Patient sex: F
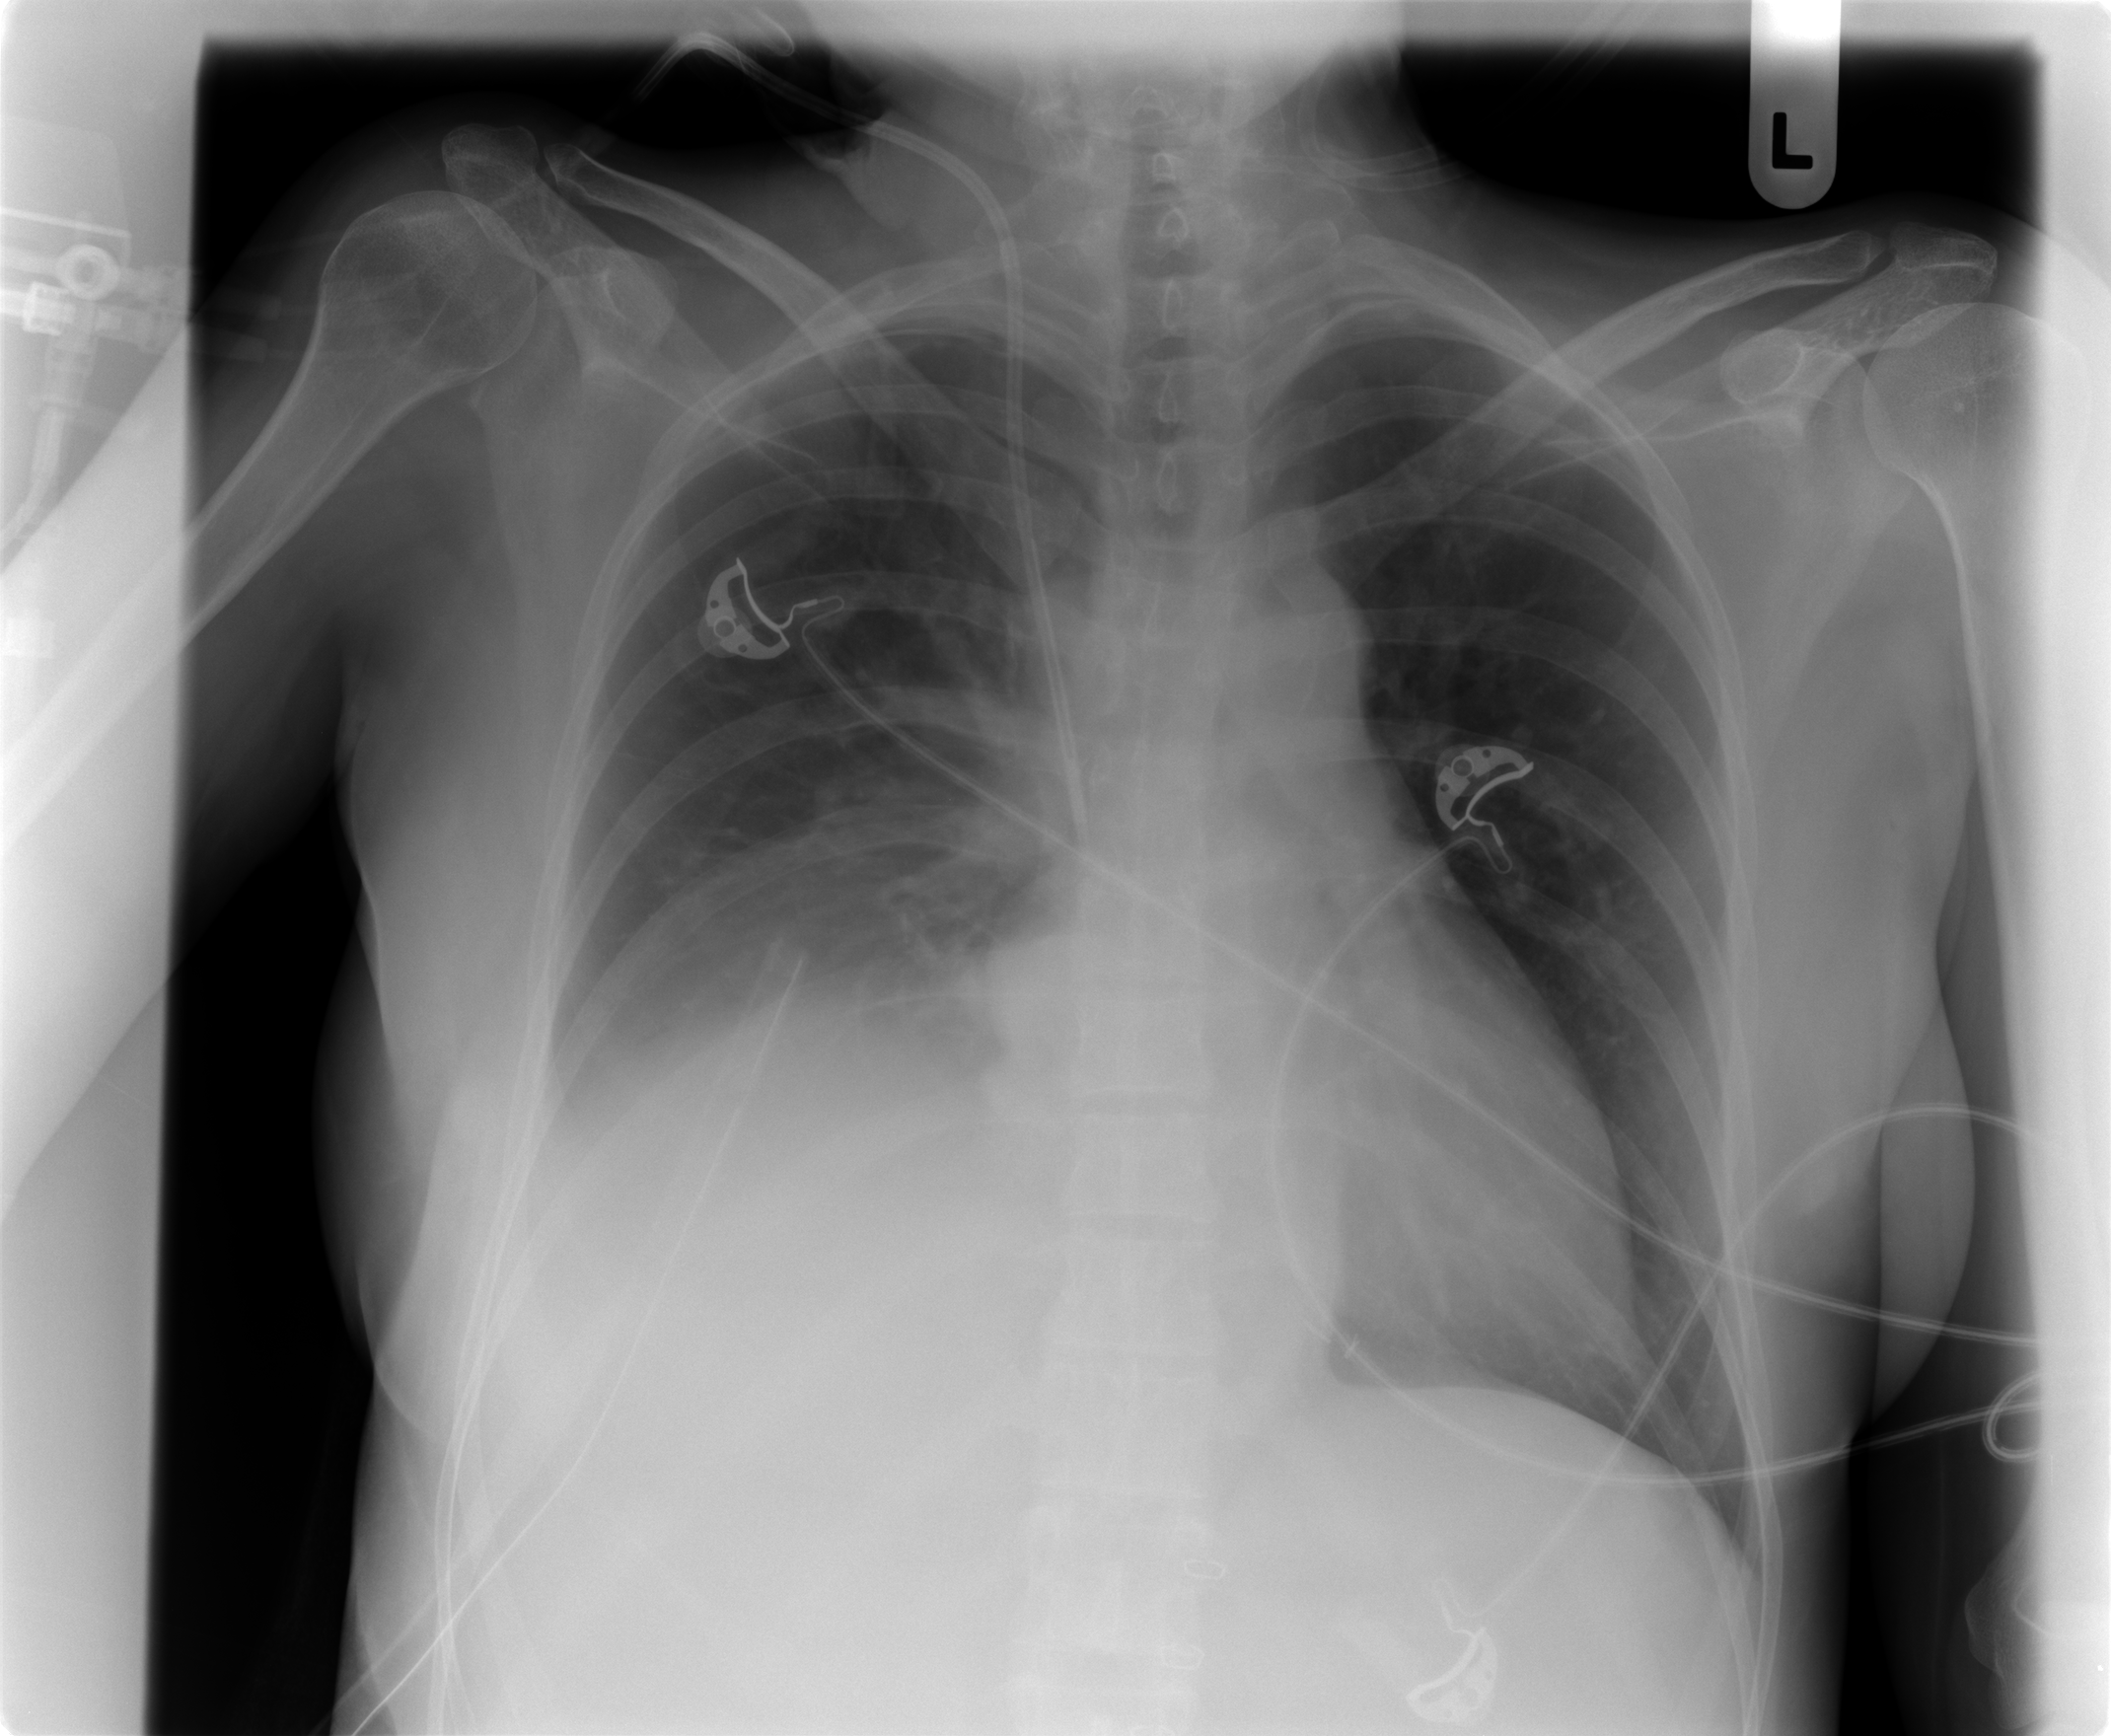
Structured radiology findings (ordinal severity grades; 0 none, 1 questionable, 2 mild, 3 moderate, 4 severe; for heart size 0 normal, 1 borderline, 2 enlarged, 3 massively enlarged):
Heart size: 0
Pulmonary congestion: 0
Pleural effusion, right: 2
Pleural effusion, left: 0
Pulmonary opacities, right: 1
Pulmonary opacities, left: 0
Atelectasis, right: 2
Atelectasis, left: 0